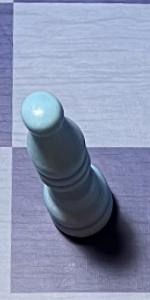
Label: Bishop_White